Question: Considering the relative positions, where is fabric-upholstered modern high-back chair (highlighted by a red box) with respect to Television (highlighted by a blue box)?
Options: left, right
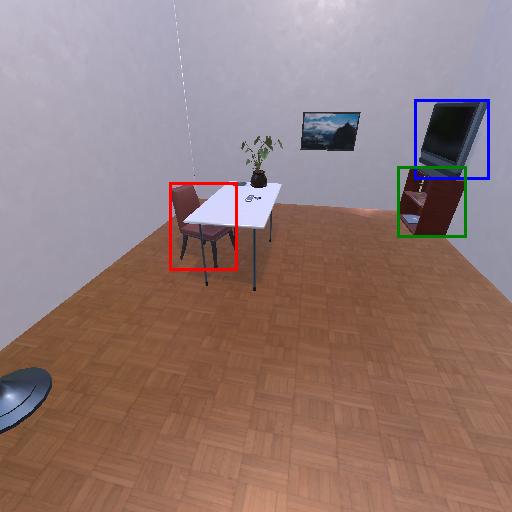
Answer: left